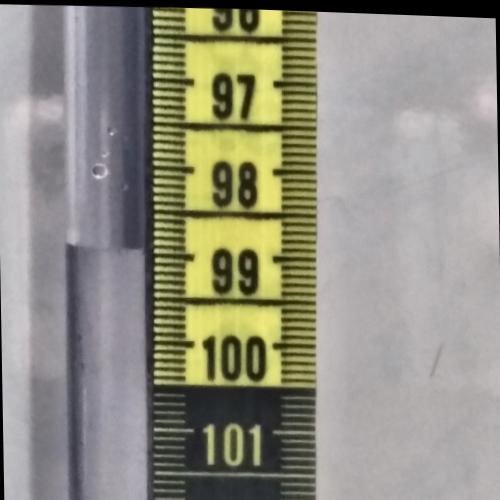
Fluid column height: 98.9 cm